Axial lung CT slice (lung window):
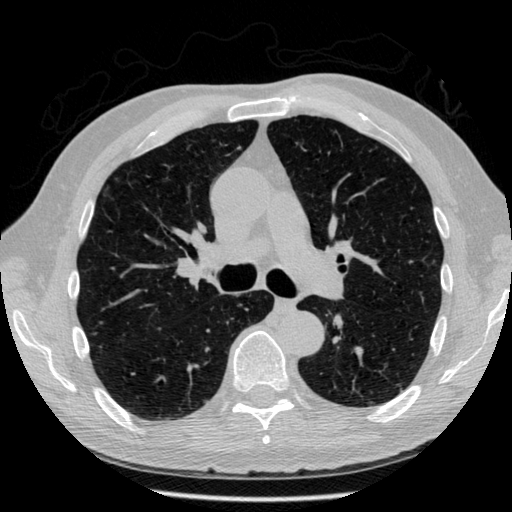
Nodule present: no